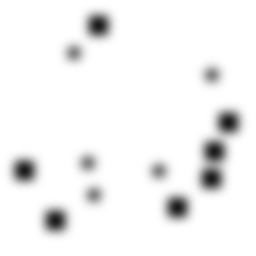
Squares: 7
Triangles: 0
Stars: 5
Total shapes: 12